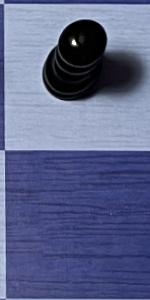
Label: Empty